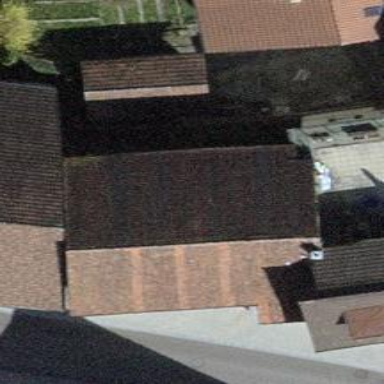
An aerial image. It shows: Building with tile roof.